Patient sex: M
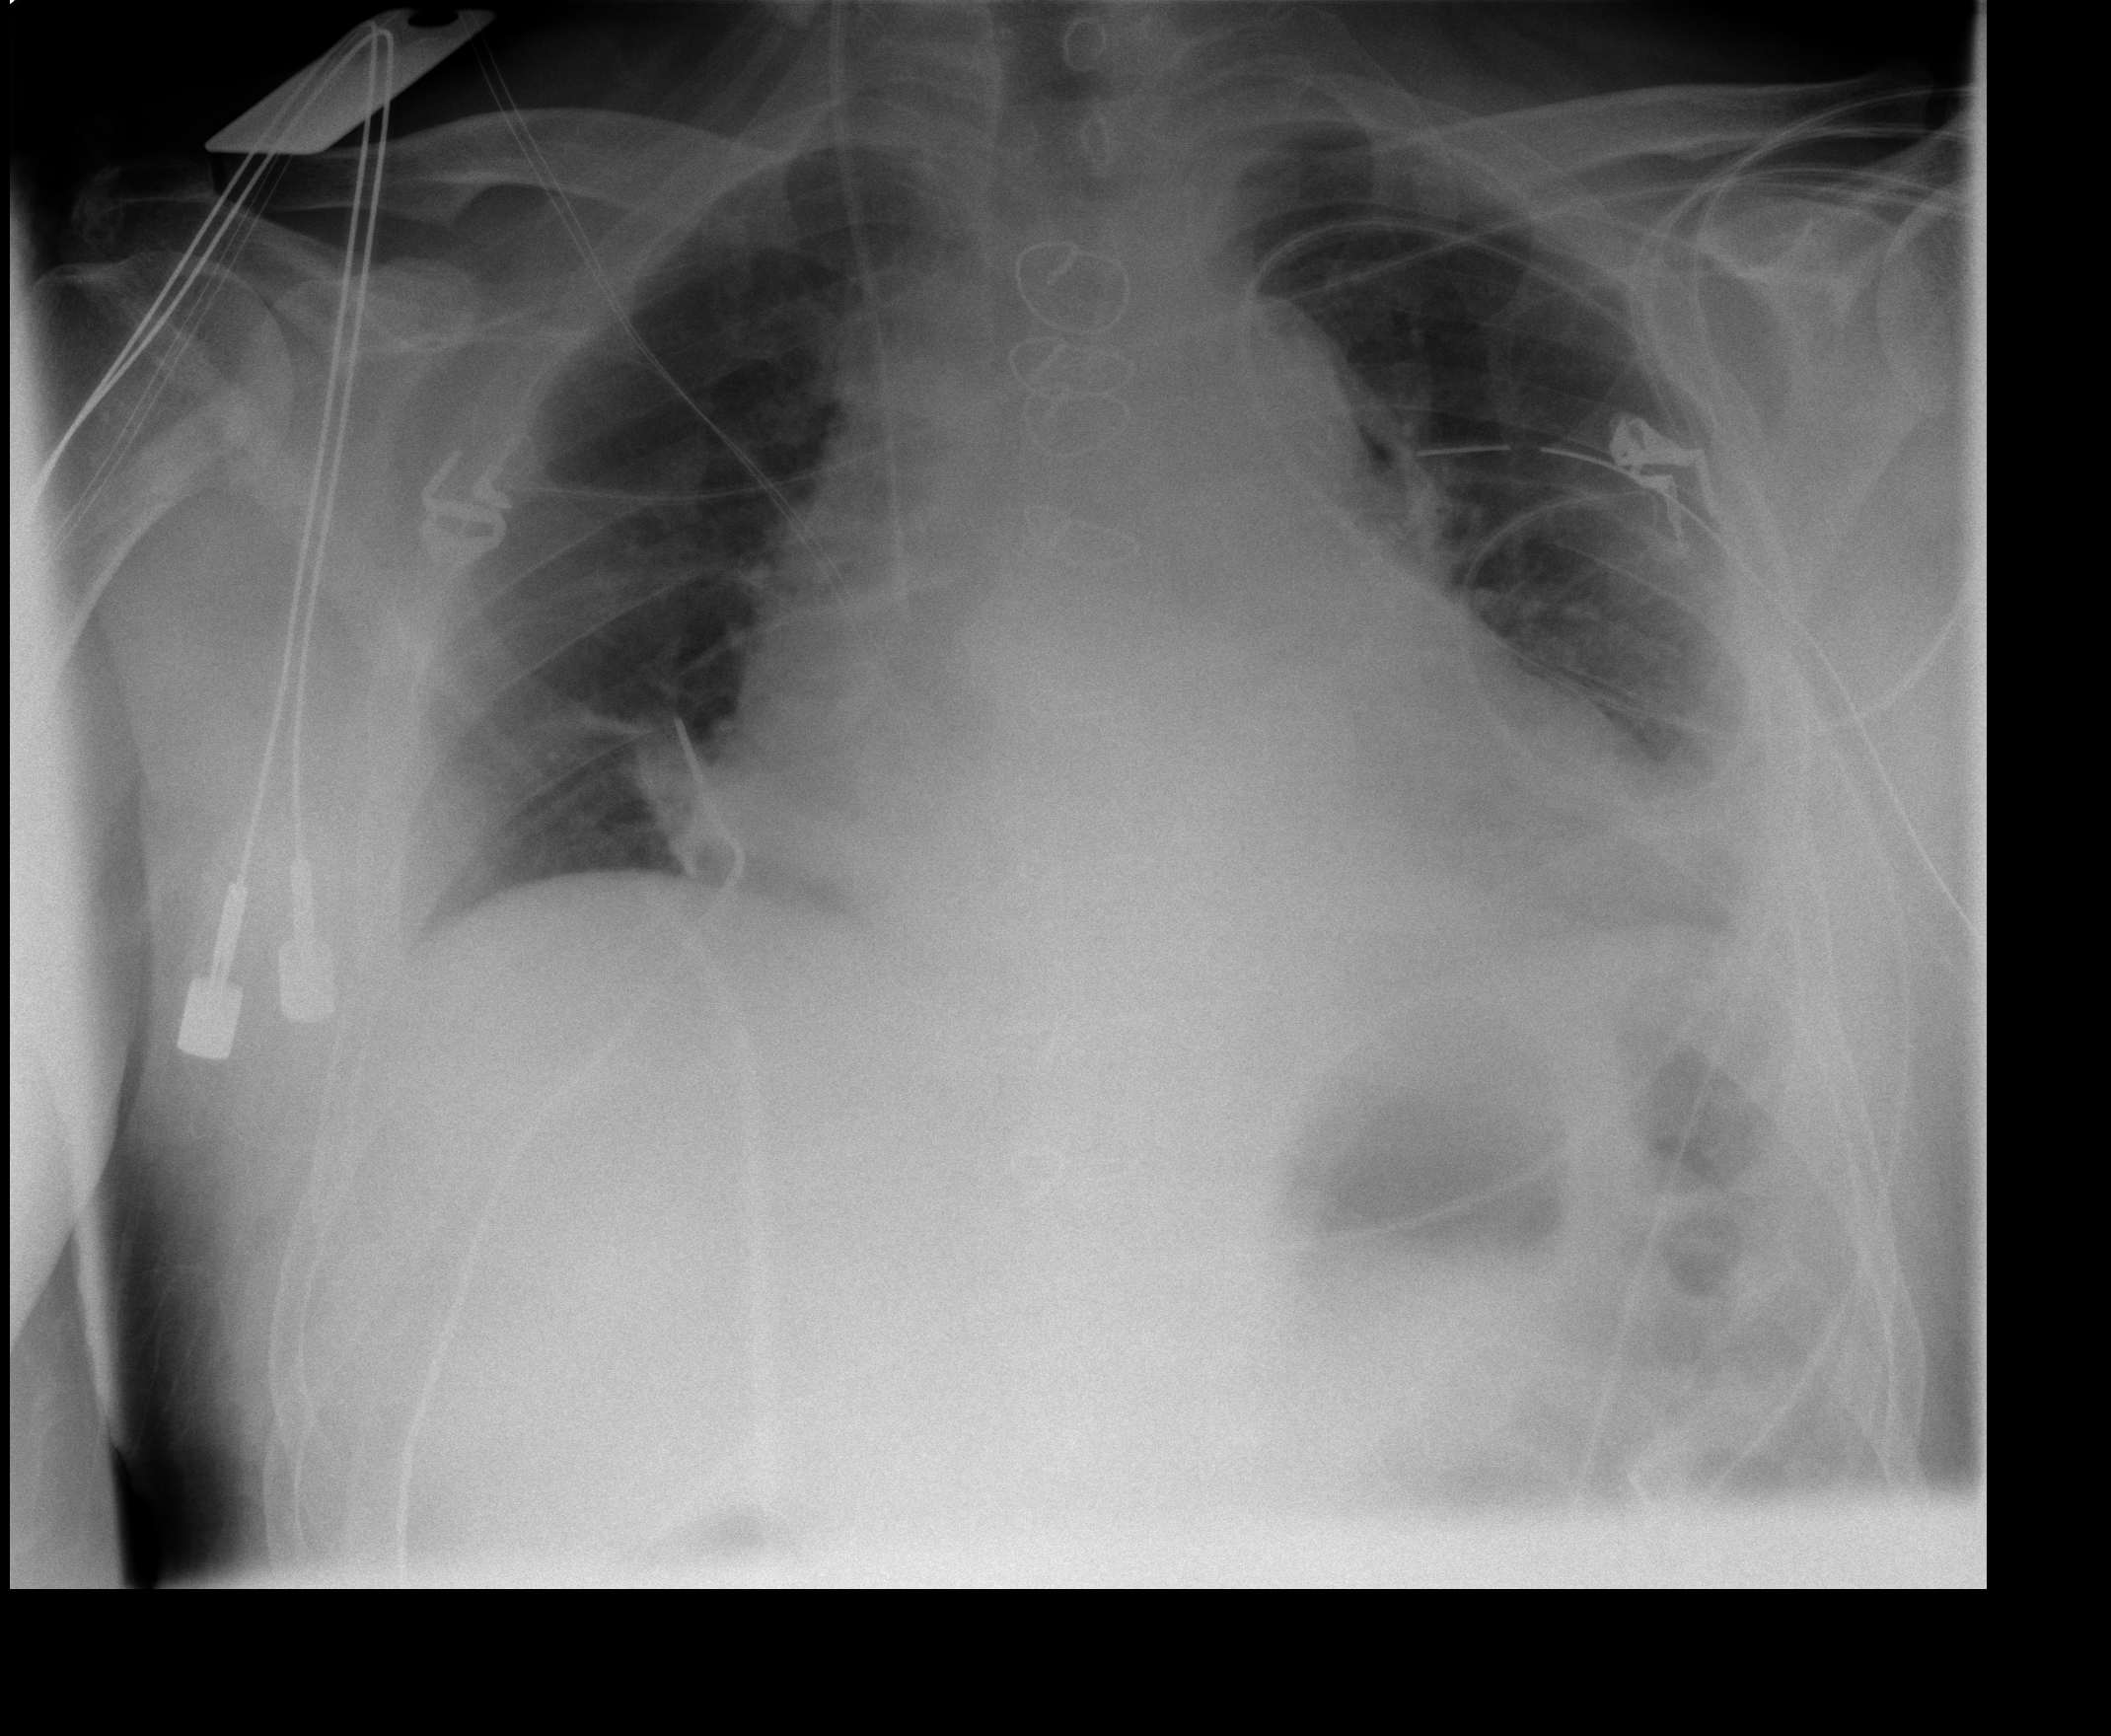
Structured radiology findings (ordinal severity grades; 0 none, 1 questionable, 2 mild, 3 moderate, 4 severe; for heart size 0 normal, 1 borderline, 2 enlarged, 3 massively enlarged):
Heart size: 3
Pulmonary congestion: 1
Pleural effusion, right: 0
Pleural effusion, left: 2
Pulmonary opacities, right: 0
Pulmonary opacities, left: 0
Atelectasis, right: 2
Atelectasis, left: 2